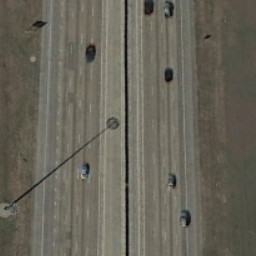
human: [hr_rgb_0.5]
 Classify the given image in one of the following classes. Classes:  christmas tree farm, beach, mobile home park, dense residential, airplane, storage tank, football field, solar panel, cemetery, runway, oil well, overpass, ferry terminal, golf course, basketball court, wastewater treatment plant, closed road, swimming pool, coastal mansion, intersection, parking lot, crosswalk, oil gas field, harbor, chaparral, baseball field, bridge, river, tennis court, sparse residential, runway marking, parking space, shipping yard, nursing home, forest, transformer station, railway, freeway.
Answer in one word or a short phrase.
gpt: freeway